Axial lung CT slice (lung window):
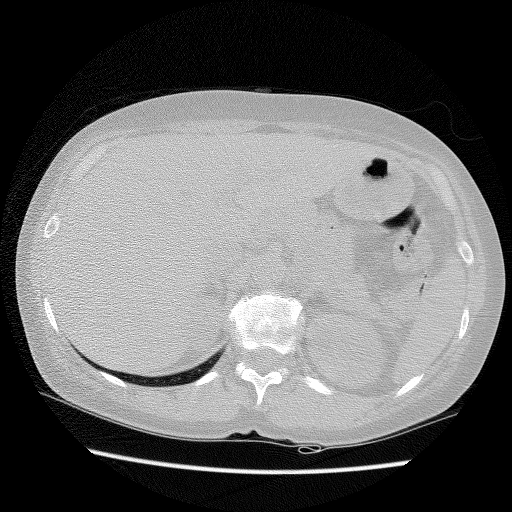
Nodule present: no